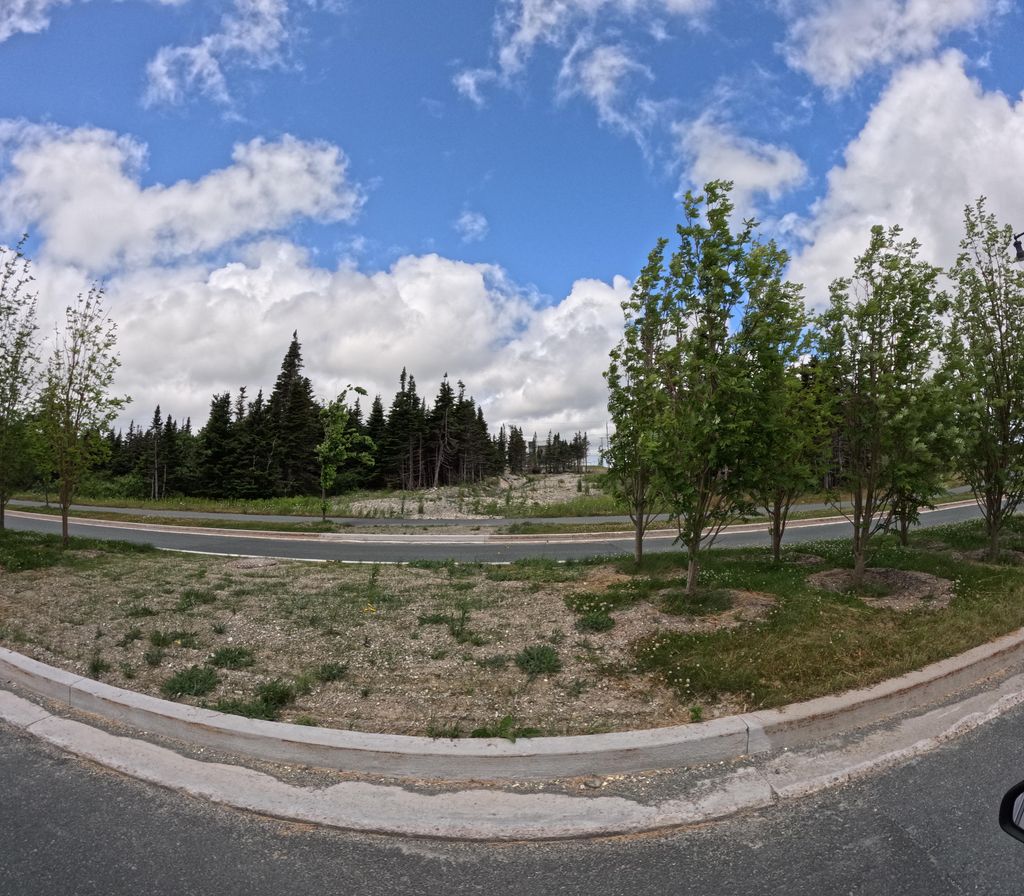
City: st_johns